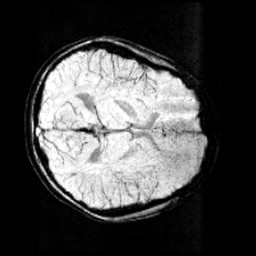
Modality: minIP
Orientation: axial
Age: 9
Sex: female
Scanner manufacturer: siemens
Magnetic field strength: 3 T
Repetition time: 0.027 s
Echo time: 0.02 s